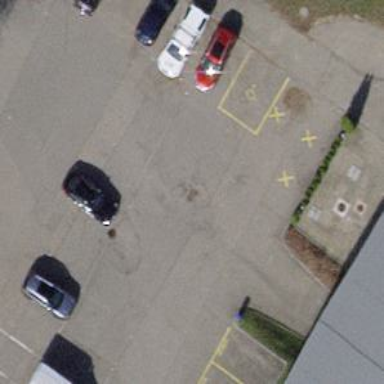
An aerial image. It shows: Parking aisle designated as service road.